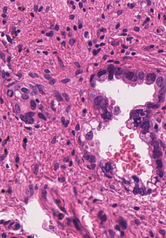
Tumor epithelial tissue: yes
Tumor-associated stroma tissue: yes
Normal tissue: no